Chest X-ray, PA view. Patient: 70 years old, sex F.
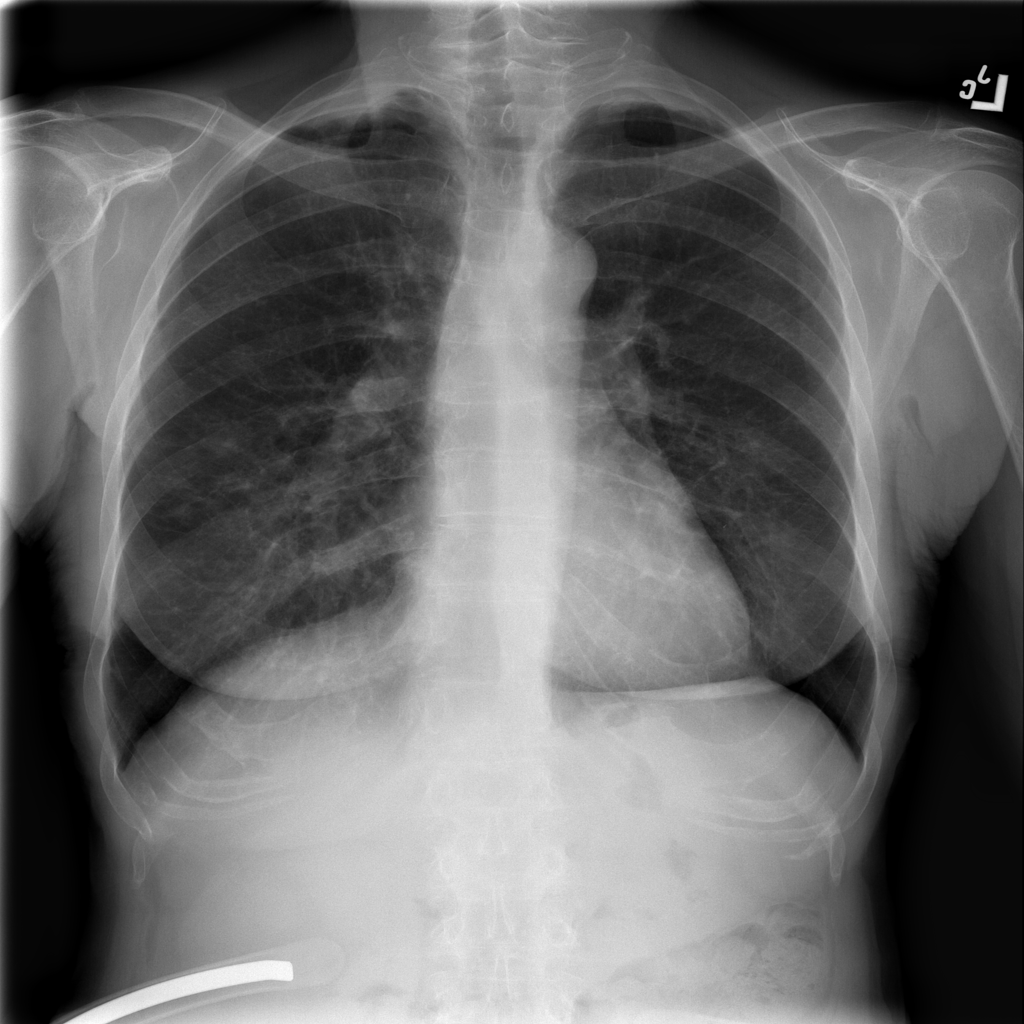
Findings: Pleural_Thickening